Question: I've localized an app for the iPhone. No surprise, the localization includes some accents:
> "Touch cards to select. Then touch
'Bid'." = "Touchez les cartes pour les
selectionner, puis touchez 'Miser'.";
These work fine in high-level stuff, like when I put the text into a table, but when I try to write them to a UIView by hand, the accents get mangled:

I'm using kCGEncodingMacRoman and UTF8, both of which should support accents, I think, but I'm clearly missing something:
'''
CGContextSelectFont(ctx,fontName,thisWriting.fontSize,kCGEncodingMacRoman);
CGContextShowTextAtPoint(ctx,
thisWriting.center.x - floor(thisTextSize.width/2),
yThusFar,
[thisText UTF8String],
[thisText length]);
'''
The font is some variant of ArialMT. thisText is just an NSString.
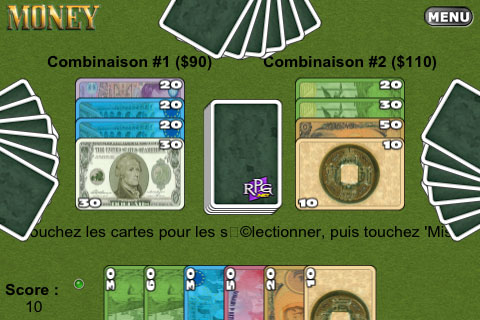
Answer: To expand on what sorin said: Quartz/Core Graphics do not support Unicode text, which includes the accents you need for foreign languages. There have traditionally been a number of alternative ways to resolve this, but currently the best answer is to use Core Text, which can write directly to a graphical context, as I was doing here.
The main element in Core Text is the NSAttributedString or NSMutableAttributed String class.
Here's similar code to what I had for Core Text:
'''
CTLineRef thisLine = CTLineCreateWithAttributedString((CFAttributedStringRef)thisAText);
CGContextSetTextPosition(ctx, self.center.x - floor(thisTextSize.width/2), yThusFar);
CTLineDraw(thisLine, ctx);
'''
The font is already taken care of, because it's part of that NSAttributedString (or CFAttributedStringRef, which is a toll-free bridged equivalent).
Here's the result: